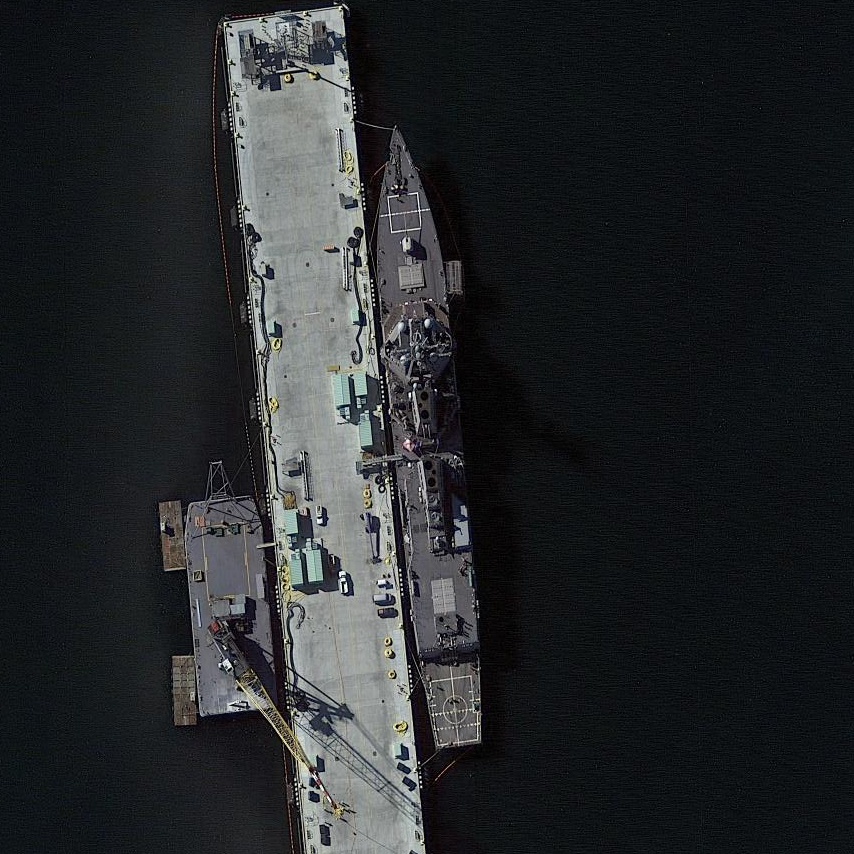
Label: Arleigh_Burke-class_destroyer